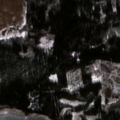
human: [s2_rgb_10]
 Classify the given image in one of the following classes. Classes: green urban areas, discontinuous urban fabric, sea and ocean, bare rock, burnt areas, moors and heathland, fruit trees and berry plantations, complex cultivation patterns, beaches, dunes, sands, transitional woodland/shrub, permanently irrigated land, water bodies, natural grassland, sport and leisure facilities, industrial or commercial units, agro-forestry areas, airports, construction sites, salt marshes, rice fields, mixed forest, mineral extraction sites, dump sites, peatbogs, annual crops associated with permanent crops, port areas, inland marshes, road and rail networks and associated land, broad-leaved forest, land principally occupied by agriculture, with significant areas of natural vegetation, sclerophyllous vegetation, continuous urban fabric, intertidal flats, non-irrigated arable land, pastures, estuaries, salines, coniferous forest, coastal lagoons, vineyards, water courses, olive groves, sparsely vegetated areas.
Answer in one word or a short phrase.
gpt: pastures, broad-leaved forest, coniferous forest, mixed forest, transitional woodland/shrub, water bodies